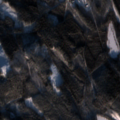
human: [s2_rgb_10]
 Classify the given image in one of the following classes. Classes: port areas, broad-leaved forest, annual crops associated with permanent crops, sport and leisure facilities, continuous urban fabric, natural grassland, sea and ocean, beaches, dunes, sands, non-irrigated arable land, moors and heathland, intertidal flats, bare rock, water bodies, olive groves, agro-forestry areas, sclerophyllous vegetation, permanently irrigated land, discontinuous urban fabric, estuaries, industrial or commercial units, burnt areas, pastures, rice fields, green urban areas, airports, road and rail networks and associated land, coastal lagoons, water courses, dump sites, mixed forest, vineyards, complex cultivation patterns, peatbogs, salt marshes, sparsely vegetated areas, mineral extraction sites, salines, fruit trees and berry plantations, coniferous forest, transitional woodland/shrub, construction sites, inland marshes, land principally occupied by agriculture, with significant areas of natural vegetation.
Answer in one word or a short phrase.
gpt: coniferous forest, mixed forest